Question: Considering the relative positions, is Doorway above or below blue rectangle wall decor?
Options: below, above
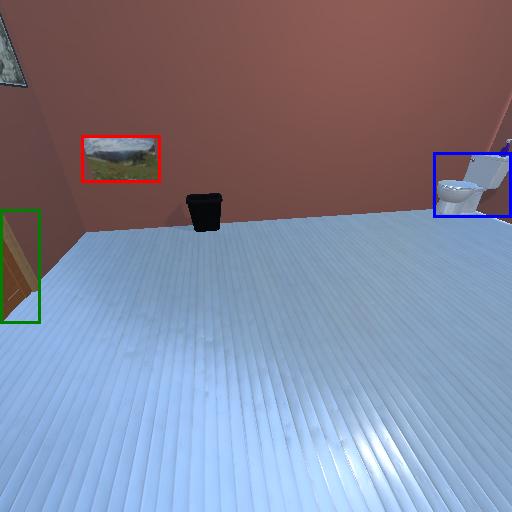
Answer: below